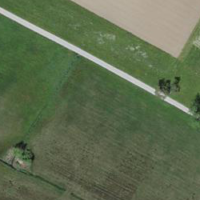
EUNIS habitat code: 16
Species observed at this site:
Corvus corone
Cirsium palustre
Salvia pratensis
Buteo buteo
Gymnadenia conopsea
Filipendula ulmaria